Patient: sex M, age 75
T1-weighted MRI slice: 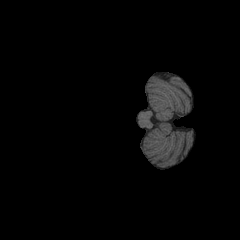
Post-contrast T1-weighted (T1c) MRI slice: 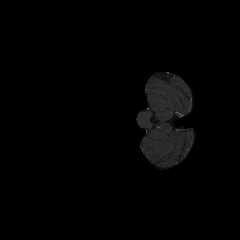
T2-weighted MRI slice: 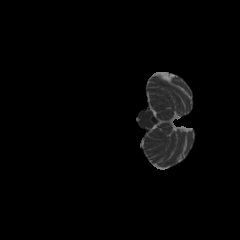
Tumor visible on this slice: no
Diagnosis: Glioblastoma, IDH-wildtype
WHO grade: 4